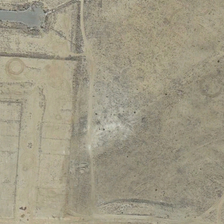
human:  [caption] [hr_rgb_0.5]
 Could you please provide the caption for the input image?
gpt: it is a piece of khaki bareland .

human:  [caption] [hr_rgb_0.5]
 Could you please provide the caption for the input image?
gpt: it is a piece of khaki bareland .

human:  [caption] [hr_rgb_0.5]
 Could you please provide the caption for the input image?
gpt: it is a piece of khaki bareland .

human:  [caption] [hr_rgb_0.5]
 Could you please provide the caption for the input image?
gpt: it is a piece of khaki bareland .

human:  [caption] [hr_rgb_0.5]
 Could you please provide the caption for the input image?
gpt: it is a piece of khaki bareland .